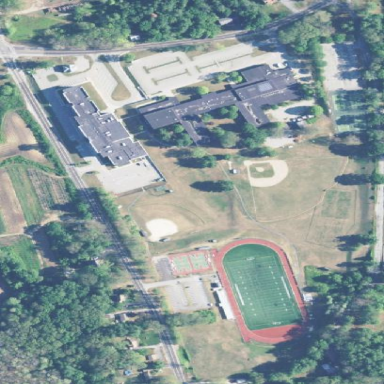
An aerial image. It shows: School.